Question: trying to installing magento in xampp in localhost

but in this screen when I click continue it displaying same page with no error.
my magento version is - 1.8.0
and xampp version is - 1.7.7
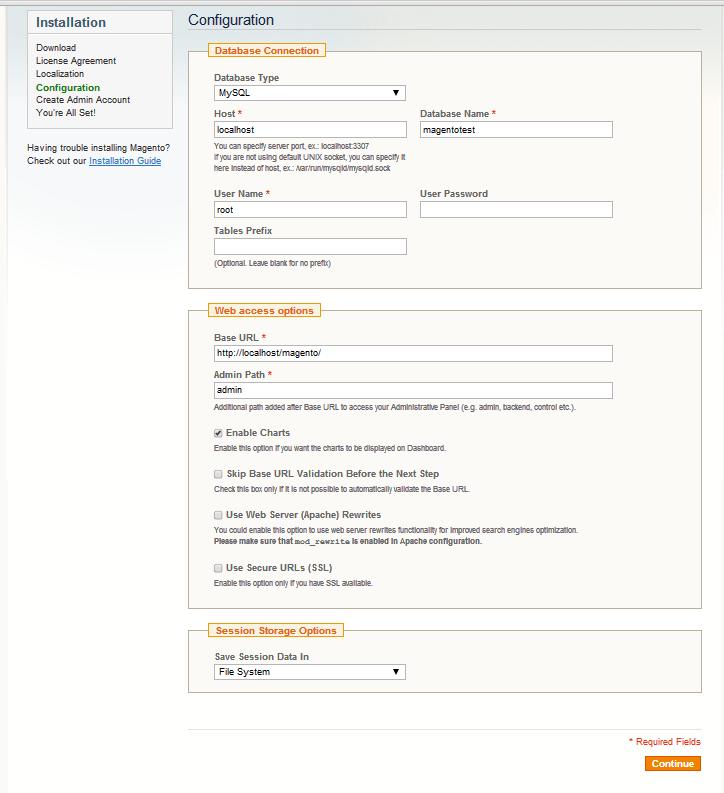
Answer: Go to your browser and usw 'http://127.0.0.1/magento/' instead of 'http://localhost/magento/' and start the installation process again, it will work.